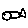
Label: fish